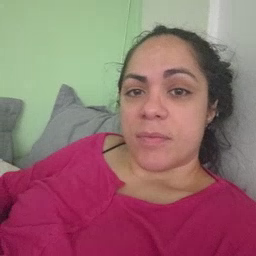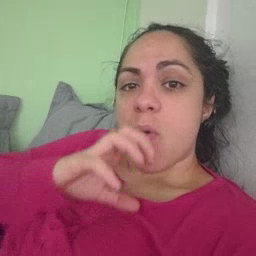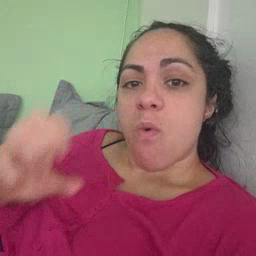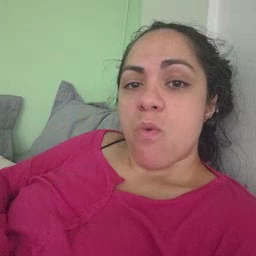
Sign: old